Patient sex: M
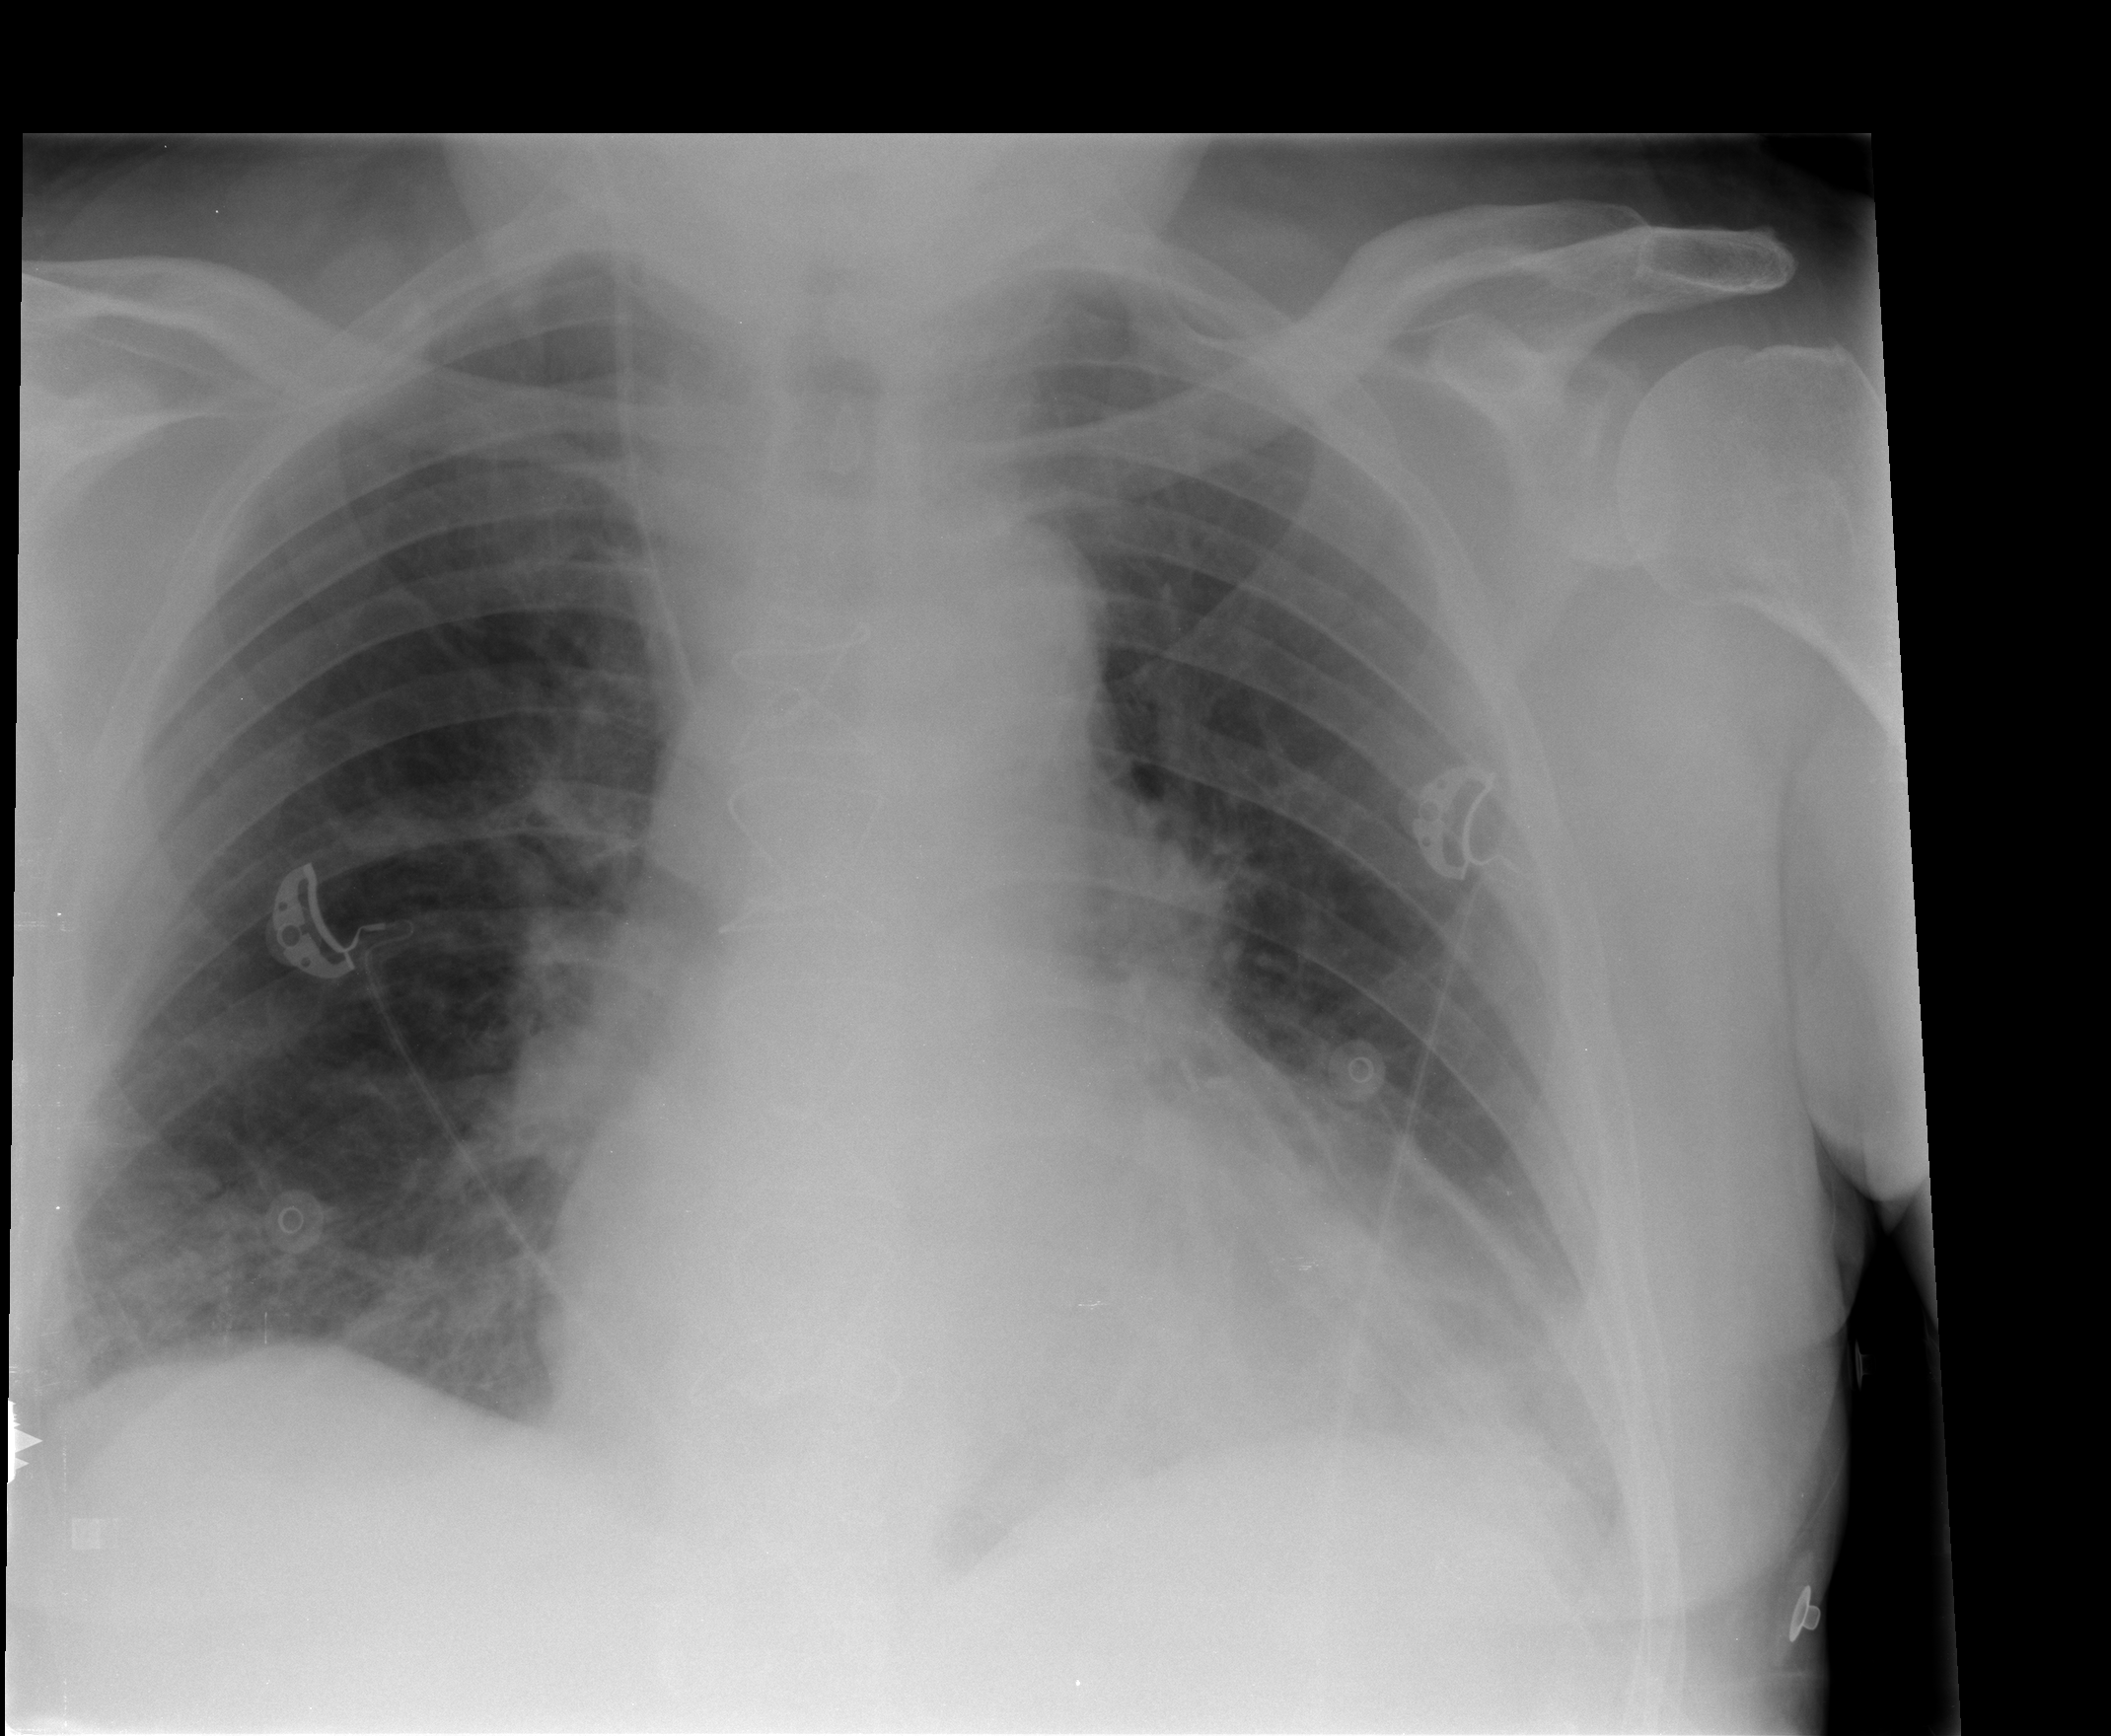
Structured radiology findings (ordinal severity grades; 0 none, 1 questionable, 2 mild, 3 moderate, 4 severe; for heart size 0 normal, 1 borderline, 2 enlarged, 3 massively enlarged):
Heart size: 2
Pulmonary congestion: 2
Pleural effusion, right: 0
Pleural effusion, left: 2
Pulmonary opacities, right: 1
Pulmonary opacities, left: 0
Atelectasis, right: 0
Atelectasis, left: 2